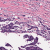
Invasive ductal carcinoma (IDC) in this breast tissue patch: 1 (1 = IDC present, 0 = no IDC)